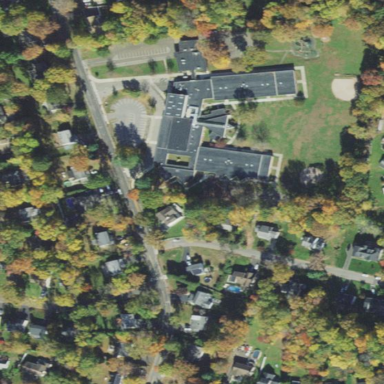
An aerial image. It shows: School.